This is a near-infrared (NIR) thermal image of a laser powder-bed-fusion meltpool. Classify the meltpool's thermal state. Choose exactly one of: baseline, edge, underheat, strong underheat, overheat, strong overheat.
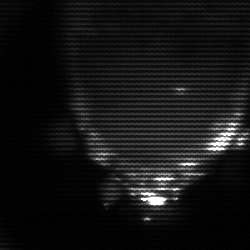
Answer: edge